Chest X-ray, PA view. Patient: 21 years old, sex F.
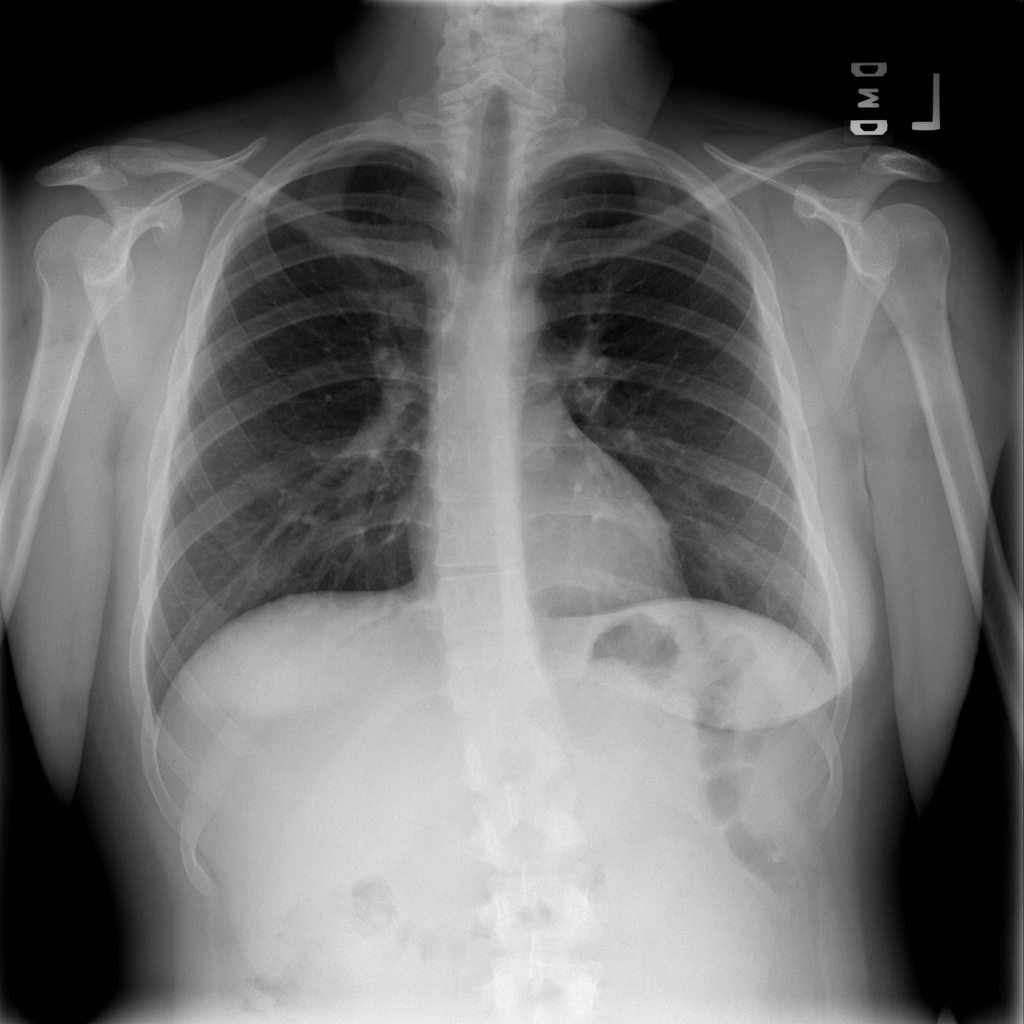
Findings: No Finding